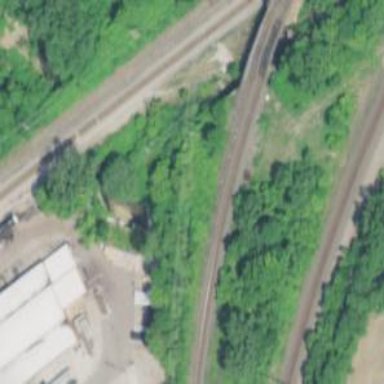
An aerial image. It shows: Railway yard.